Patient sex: F
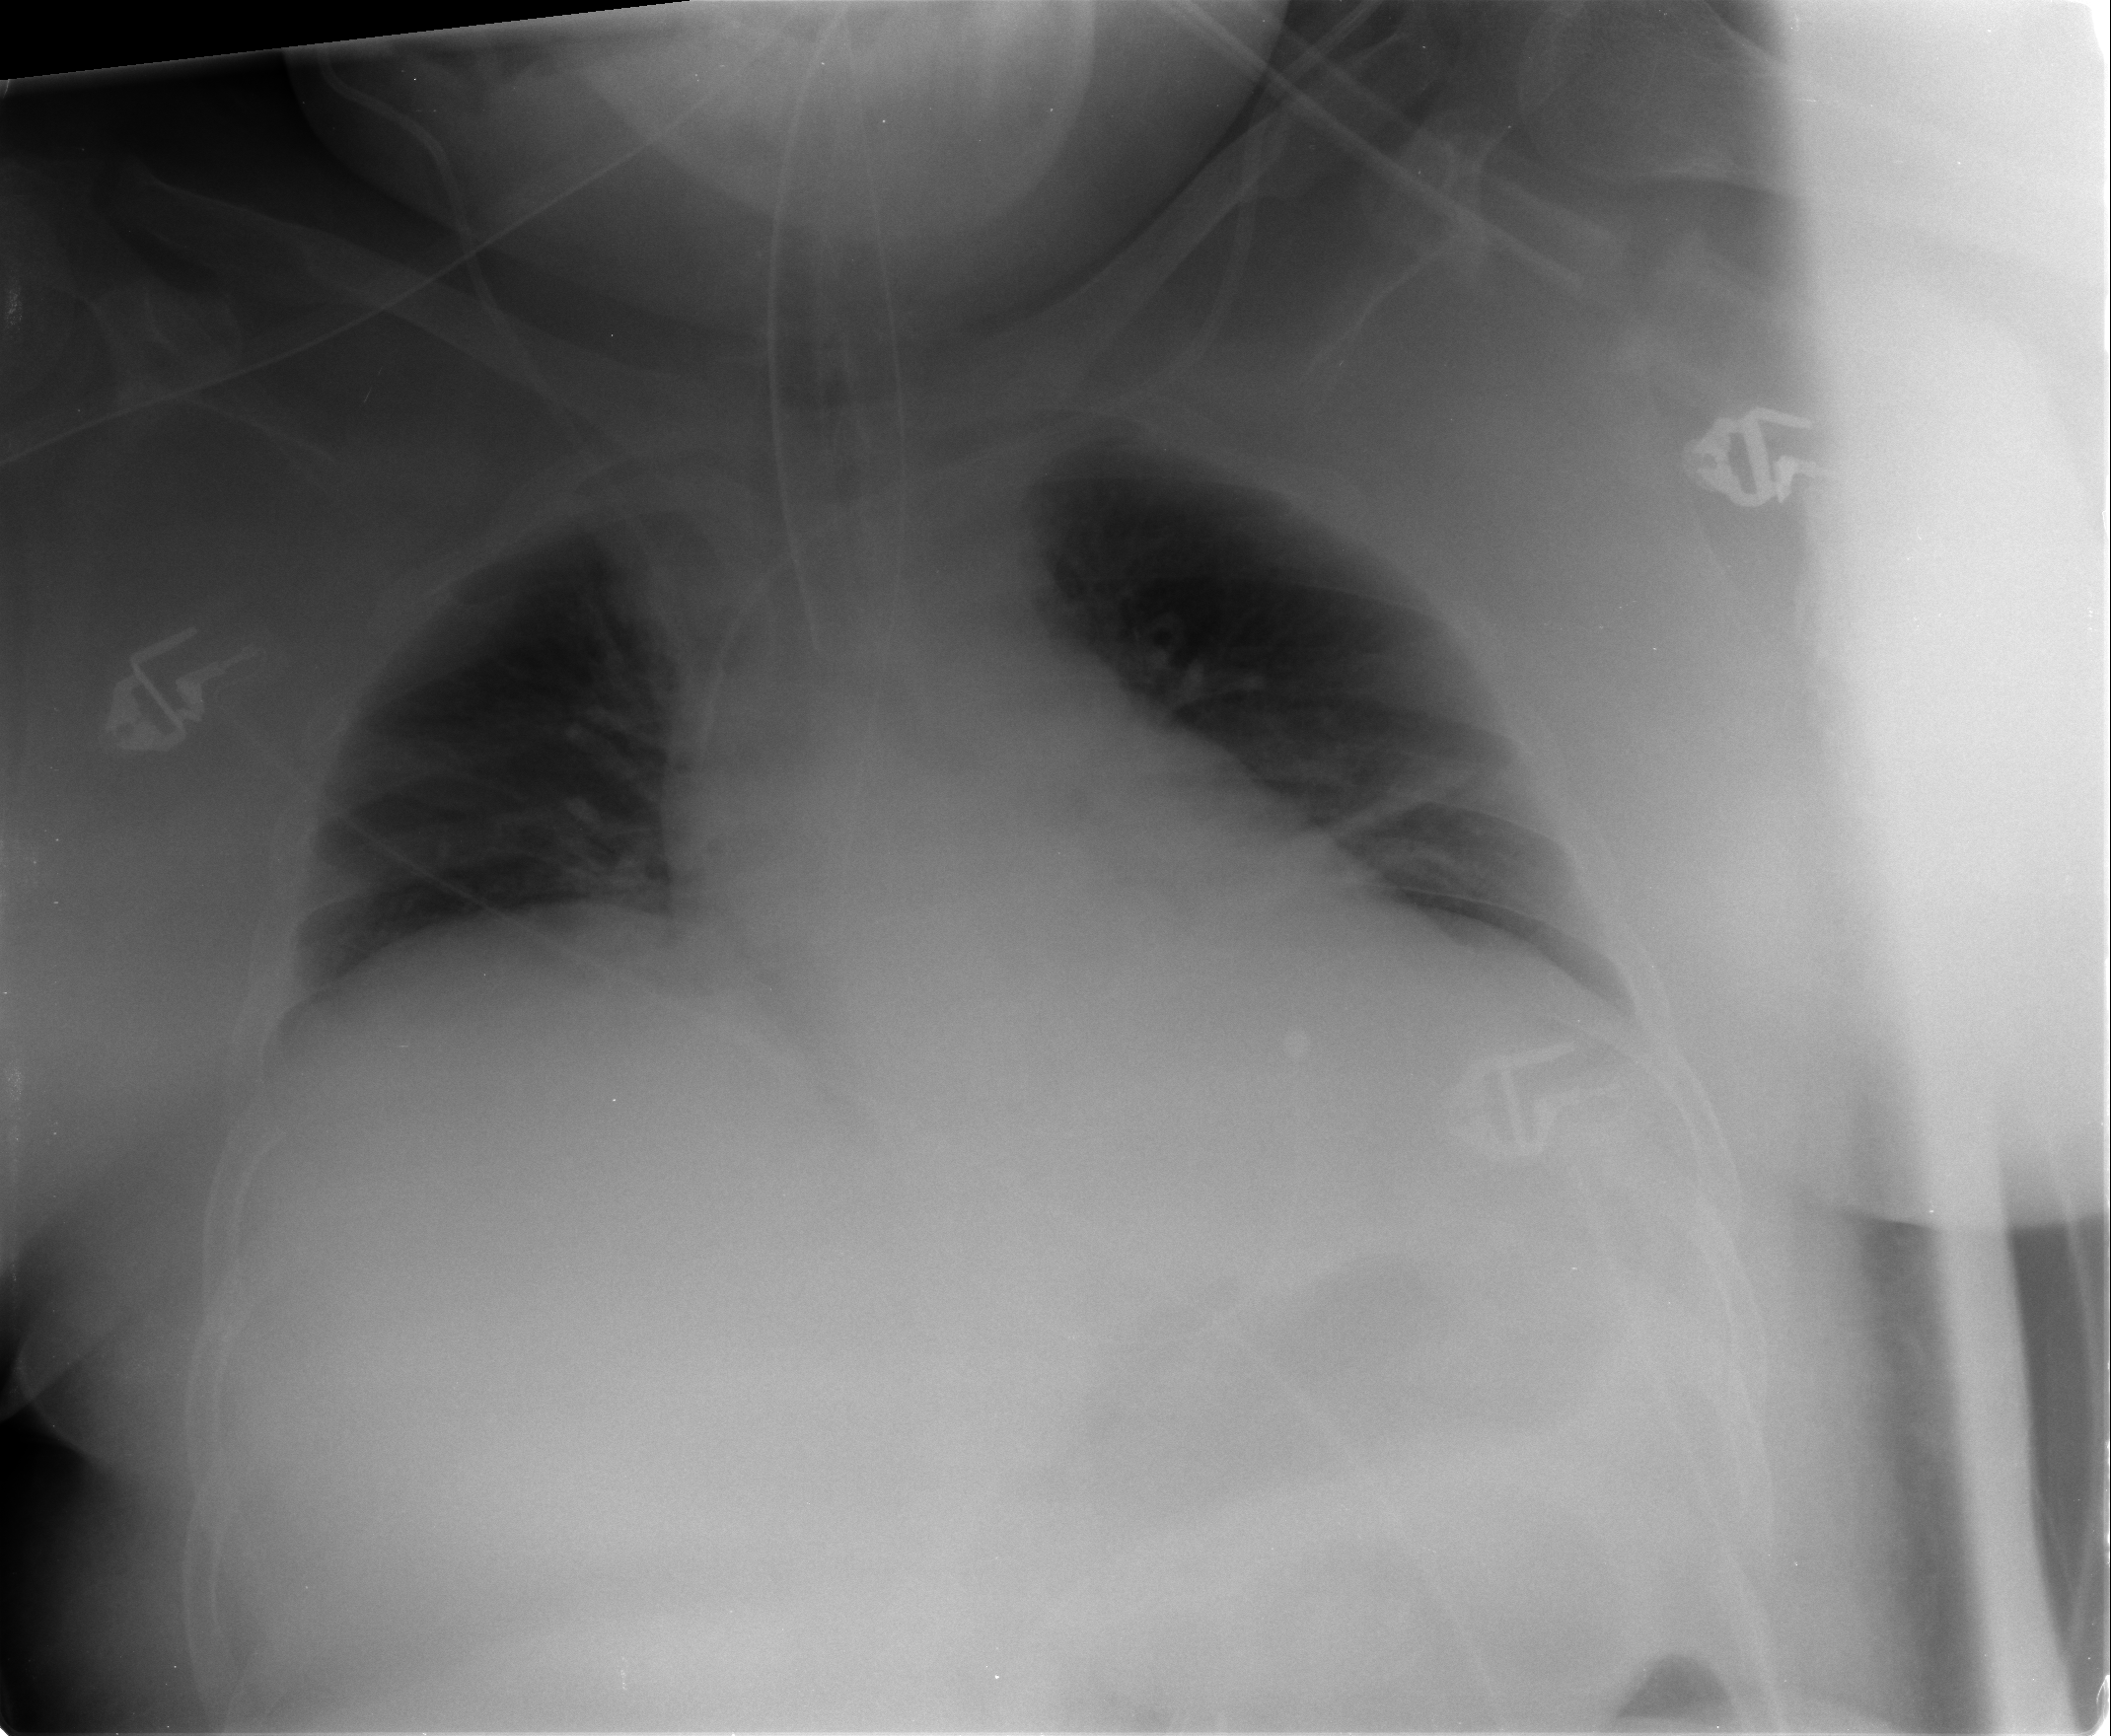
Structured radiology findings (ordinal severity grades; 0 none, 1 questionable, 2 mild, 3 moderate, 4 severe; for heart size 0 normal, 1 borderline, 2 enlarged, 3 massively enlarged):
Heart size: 0
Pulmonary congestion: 2
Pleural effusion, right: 0
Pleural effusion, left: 0
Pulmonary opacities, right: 0
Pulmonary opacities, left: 0
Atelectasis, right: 2
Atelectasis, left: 2